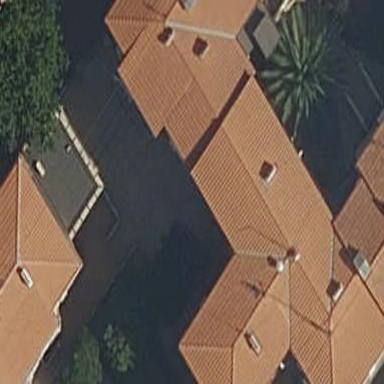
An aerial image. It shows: Hipped roof apartment building.